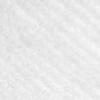
Label: no_change